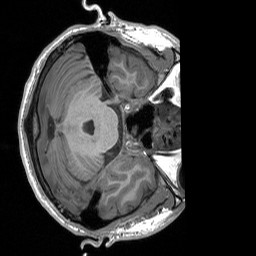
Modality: T1w
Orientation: axial
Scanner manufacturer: siemens
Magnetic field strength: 3 T
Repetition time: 1.76 s
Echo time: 0.0022 s